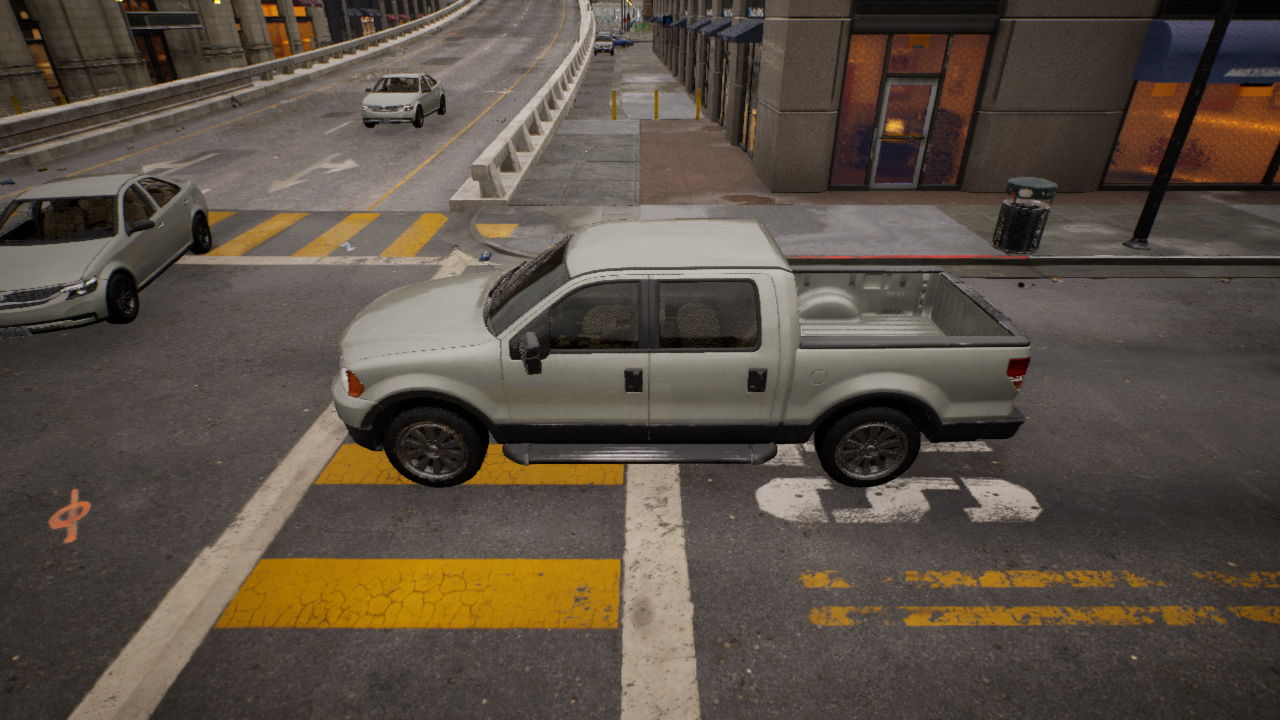
Venue: residential
Lighting: golden hour
Vehicle rig: pickup